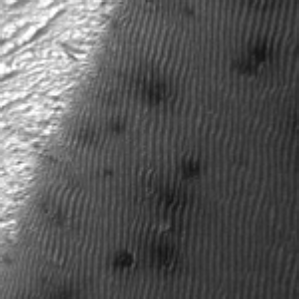
Label: frost